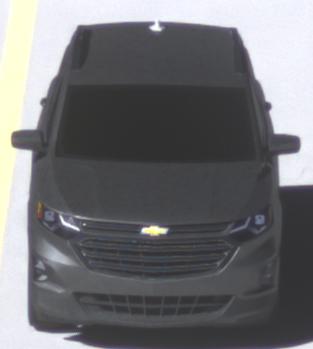
Make: Chevrolet
Model: Equinox
Detailed model: Gen. 2
Model produced from: 2015
Model produced until: 2017
Doors: 5
Color: gray
Road condition: dry road
Daytime: morning or afternoon
Contrast: high contrast